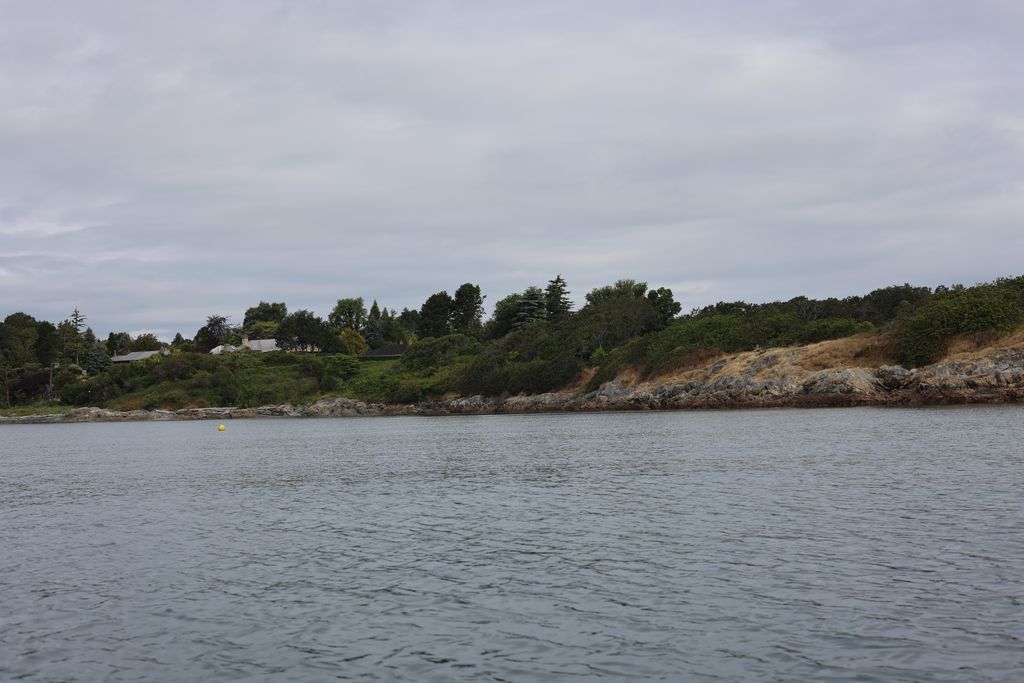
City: victoria